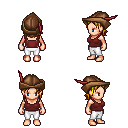
a pixel art fantasy rpg character, female body template, human, light skin, maroon pirate shirt, white pants, blonde long bangs hairstyle, leather cap, four views (front, back, left, right), 2x2 character sprite sheet, small pixel art, hard edges, no anti-aliasing